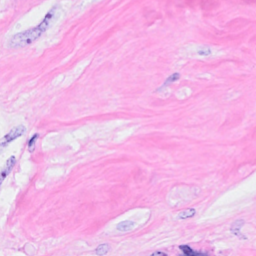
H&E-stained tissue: Breast